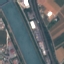
Land use / land cover: River